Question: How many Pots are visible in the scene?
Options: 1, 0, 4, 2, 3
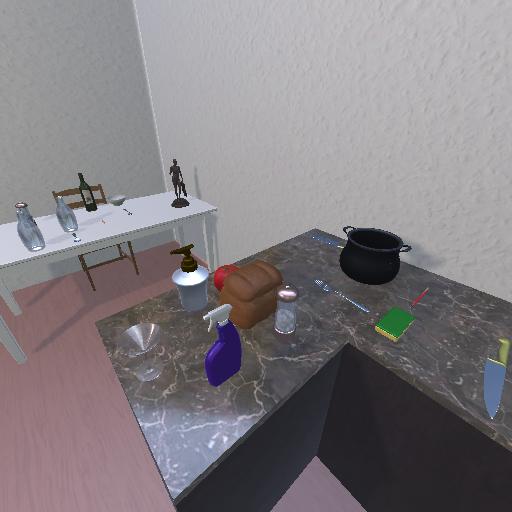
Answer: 1